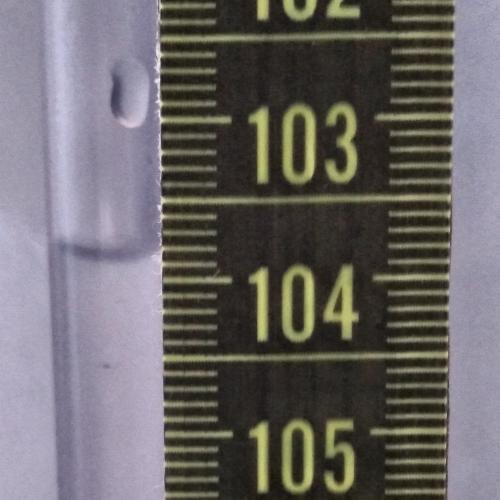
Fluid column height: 103.8 cm